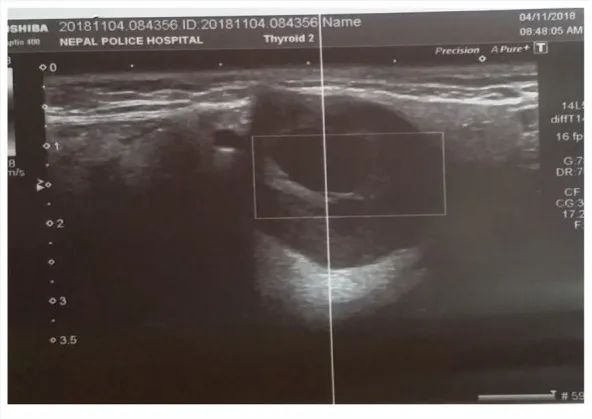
USG neck showing a 3.0 x 2.4 x 2.1 cm well defined Hypoechoic lesion in right submandibular gland with cystic component.
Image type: radiology (ultrasound)